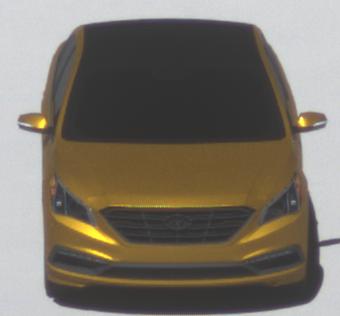
Make: Hyundai
Model: Sonata
Detailed model: Gen. 7
Model produced from: 2015
Model produced until: 2017
Doors: 4
Color: yellow
Road condition: dry road
Daytime: midday
Contrast: high contrast